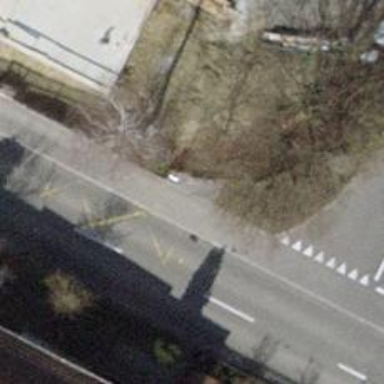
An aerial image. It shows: Brown bench.